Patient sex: M
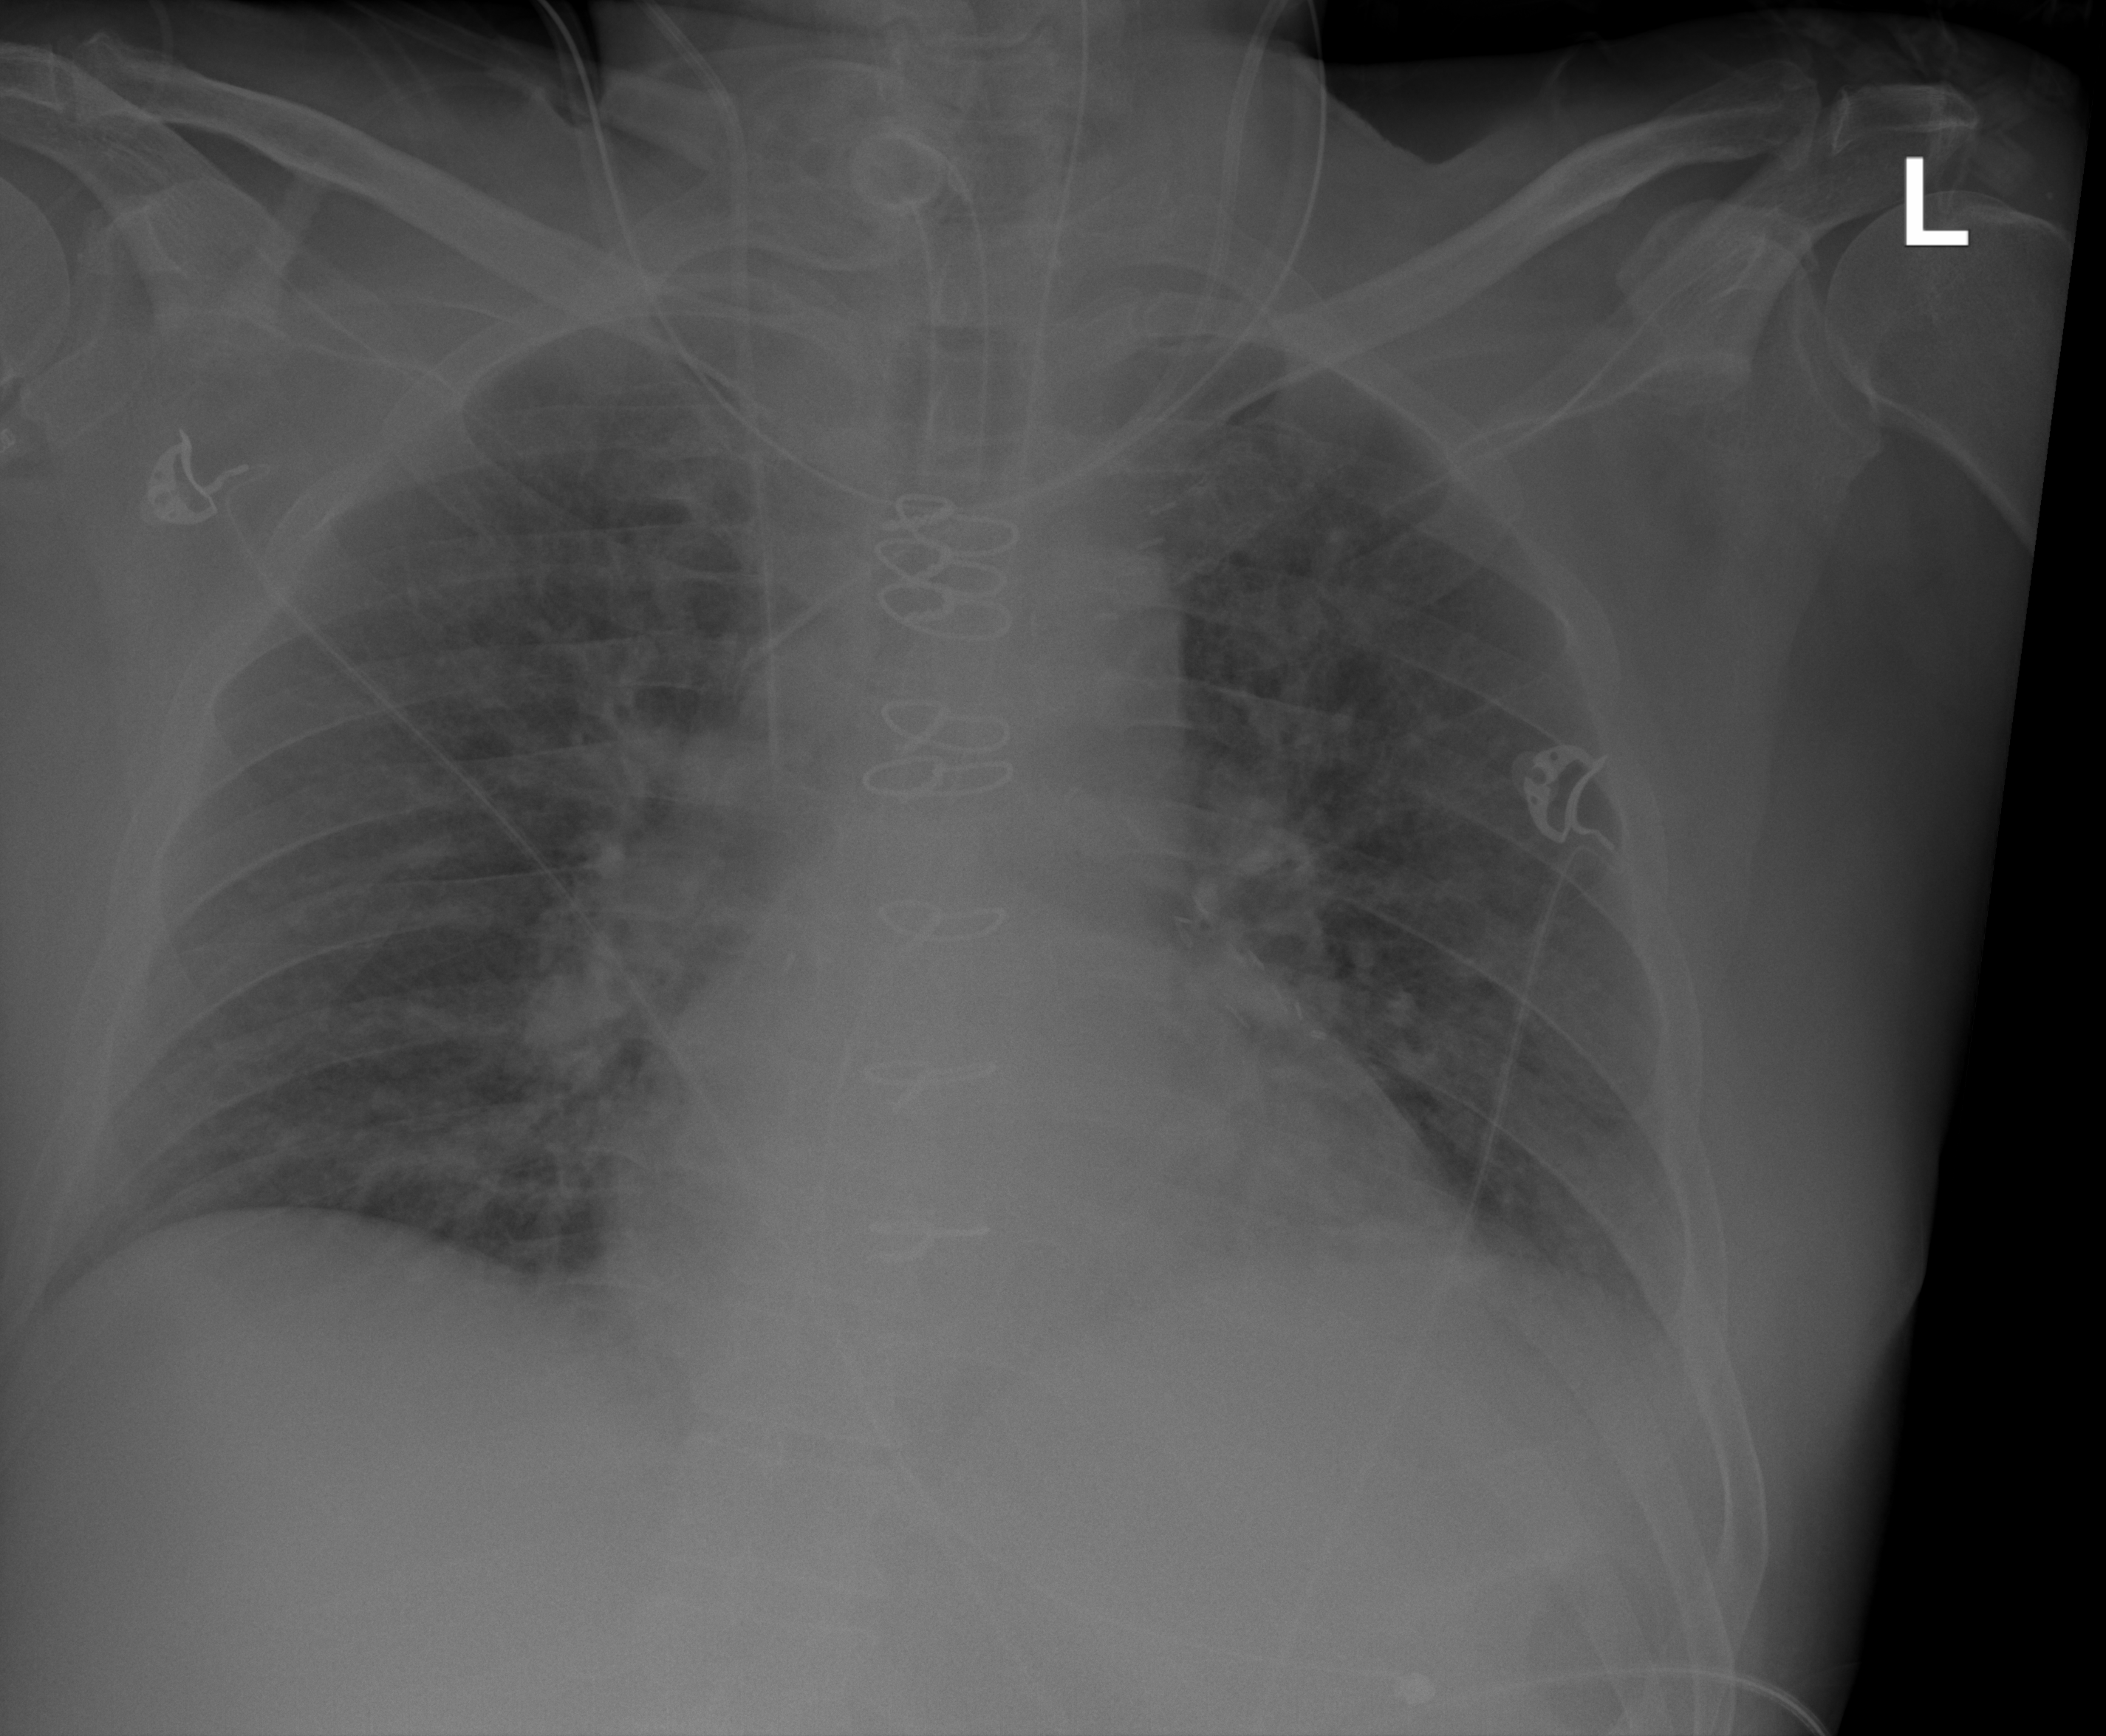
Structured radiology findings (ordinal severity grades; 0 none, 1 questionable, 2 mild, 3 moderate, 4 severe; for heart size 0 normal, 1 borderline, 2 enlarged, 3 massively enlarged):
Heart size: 1
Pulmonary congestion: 2
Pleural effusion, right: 0
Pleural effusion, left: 0
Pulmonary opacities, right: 2
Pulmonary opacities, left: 2
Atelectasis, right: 0
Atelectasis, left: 0